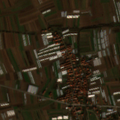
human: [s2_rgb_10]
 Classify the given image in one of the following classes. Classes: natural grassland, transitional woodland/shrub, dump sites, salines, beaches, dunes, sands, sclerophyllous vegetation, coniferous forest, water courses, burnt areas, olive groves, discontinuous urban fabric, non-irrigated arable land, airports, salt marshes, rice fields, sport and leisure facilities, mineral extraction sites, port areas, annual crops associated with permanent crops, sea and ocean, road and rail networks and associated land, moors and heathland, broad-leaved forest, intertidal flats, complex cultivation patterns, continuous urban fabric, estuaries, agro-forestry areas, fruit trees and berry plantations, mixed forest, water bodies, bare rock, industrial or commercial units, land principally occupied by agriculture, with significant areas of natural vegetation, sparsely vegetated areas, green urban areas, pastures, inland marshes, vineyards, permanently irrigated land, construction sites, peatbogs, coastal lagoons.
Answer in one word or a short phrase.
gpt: discontinuous urban fabric, non-irrigated arable land, complex cultivation patterns